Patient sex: M
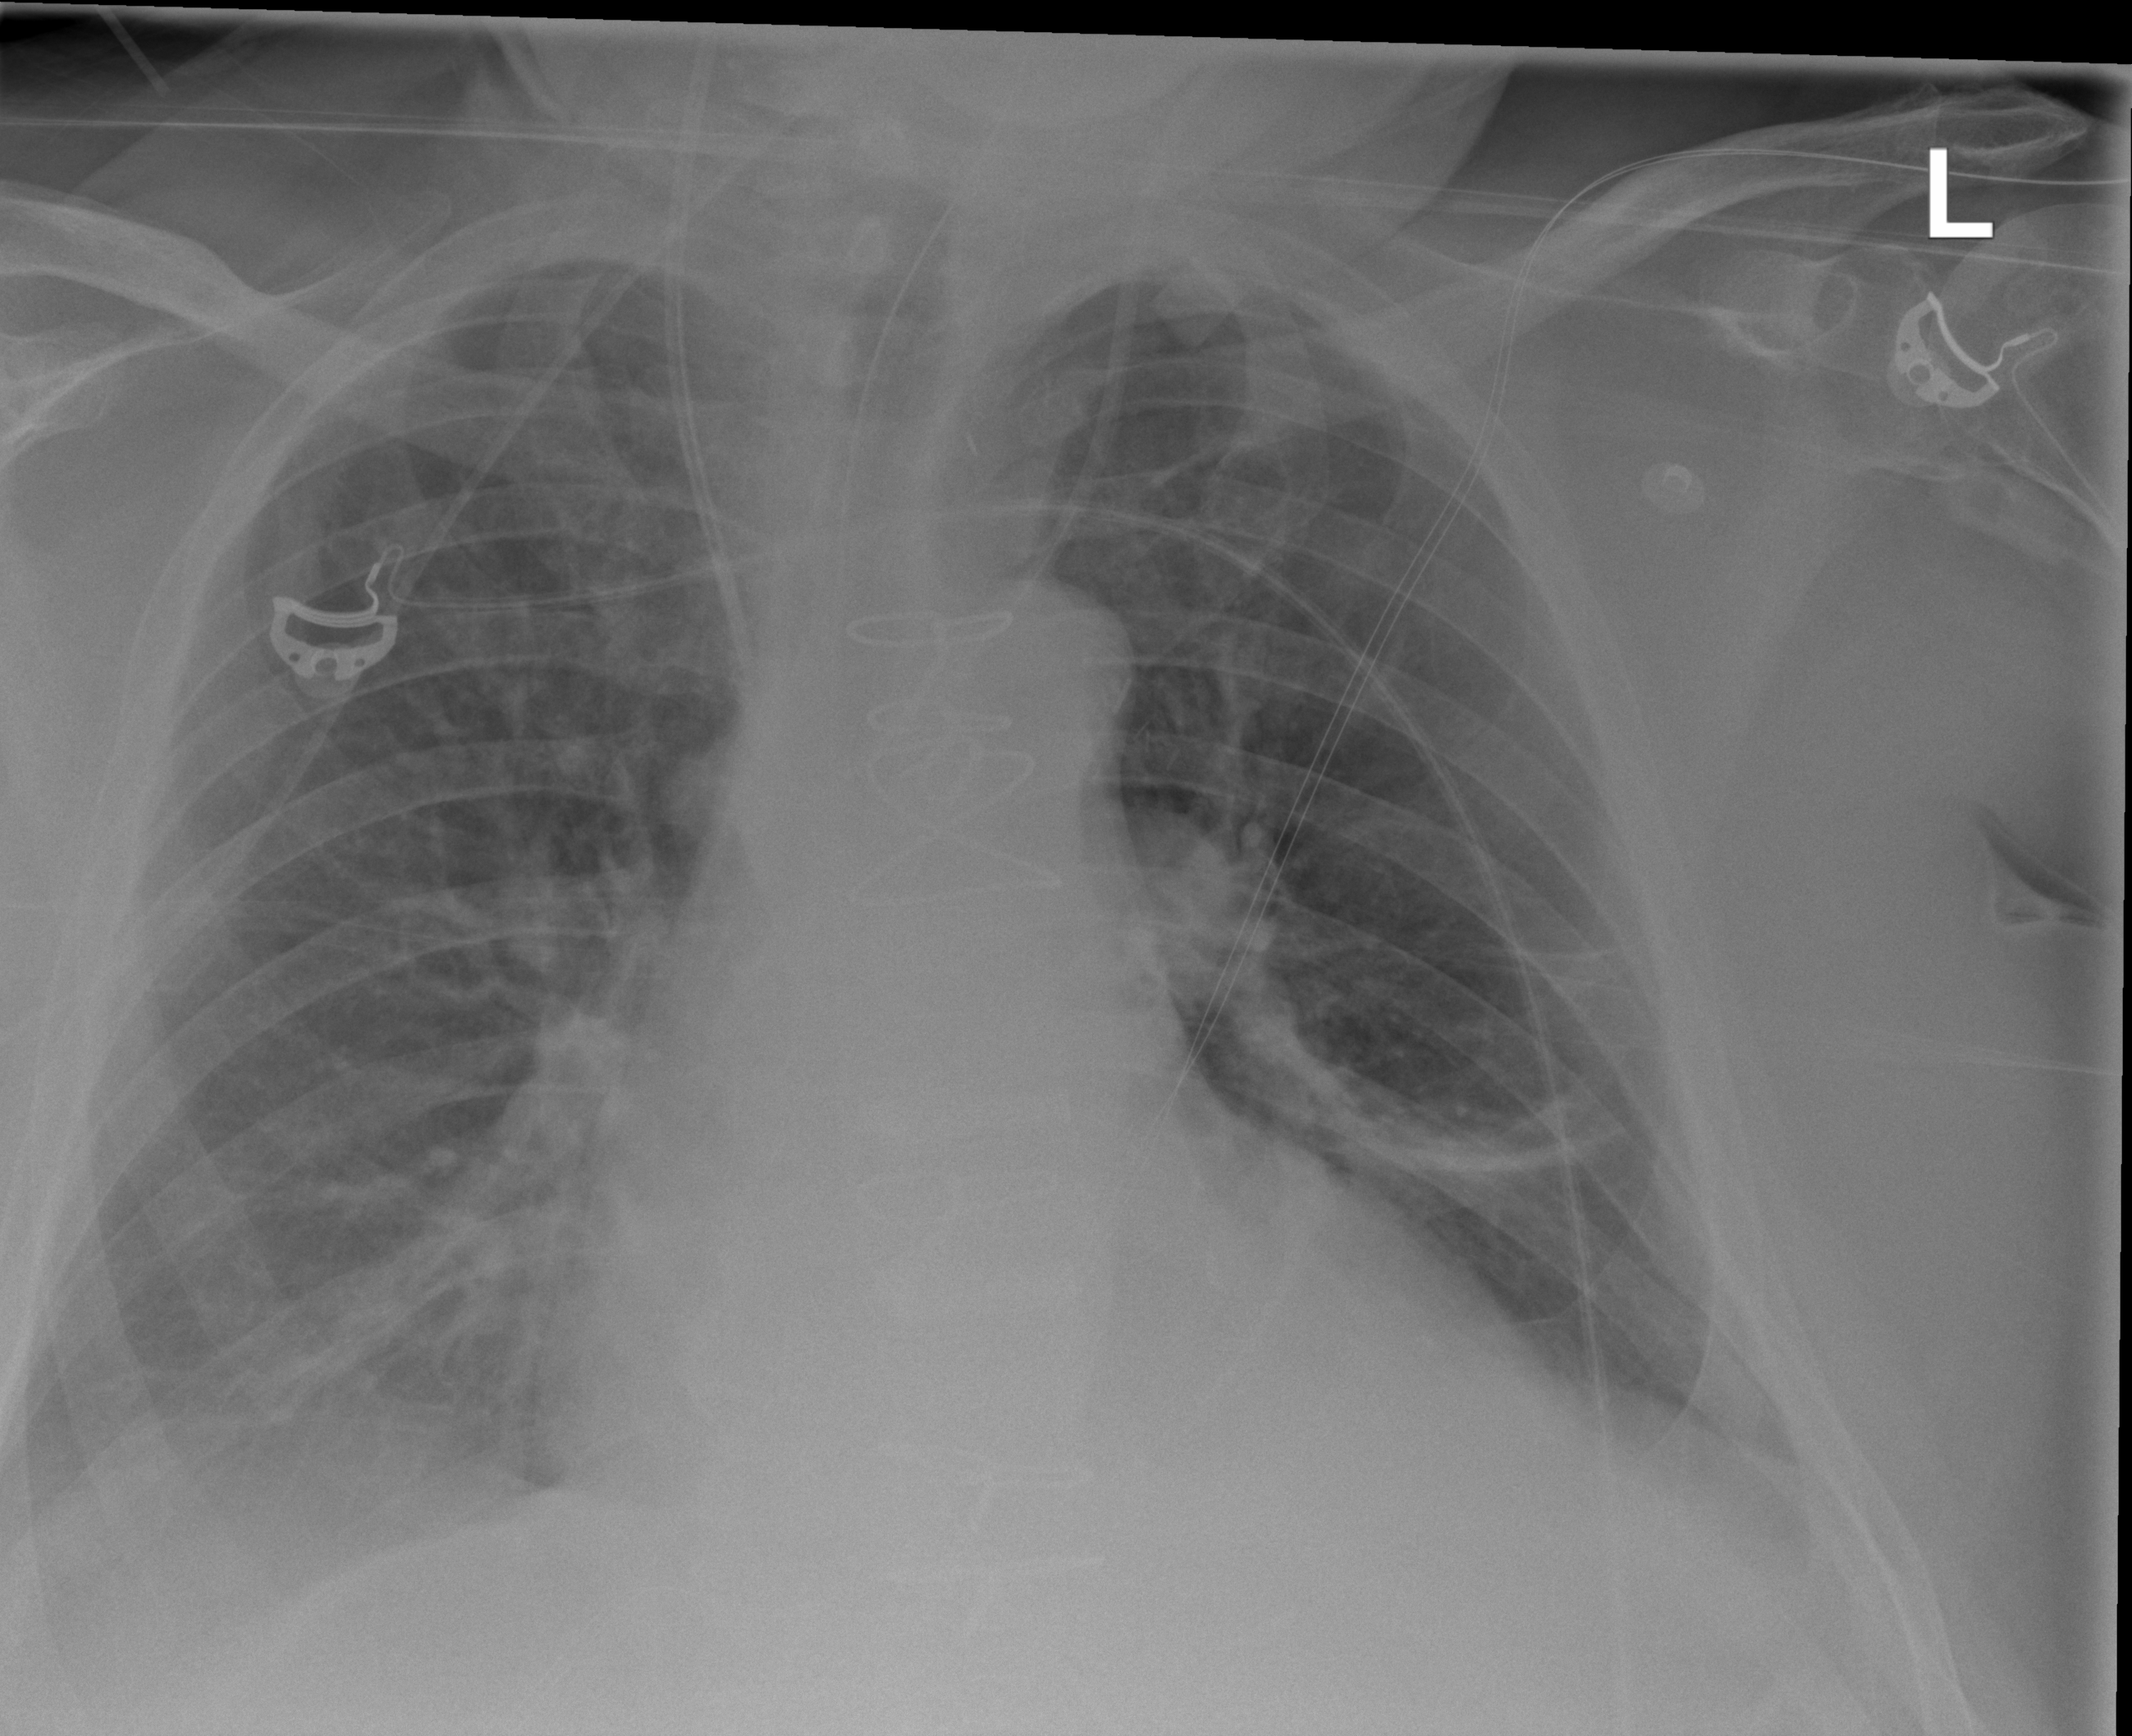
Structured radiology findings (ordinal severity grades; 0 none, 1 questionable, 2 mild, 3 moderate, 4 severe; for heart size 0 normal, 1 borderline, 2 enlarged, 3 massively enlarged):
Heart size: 2
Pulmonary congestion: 2
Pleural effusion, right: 2
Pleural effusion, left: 2
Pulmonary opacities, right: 0
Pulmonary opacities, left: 0
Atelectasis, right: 2
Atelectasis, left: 2